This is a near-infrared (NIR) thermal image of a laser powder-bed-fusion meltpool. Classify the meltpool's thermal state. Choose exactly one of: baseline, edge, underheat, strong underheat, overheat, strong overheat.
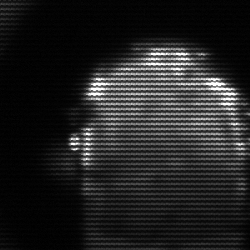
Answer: baseline